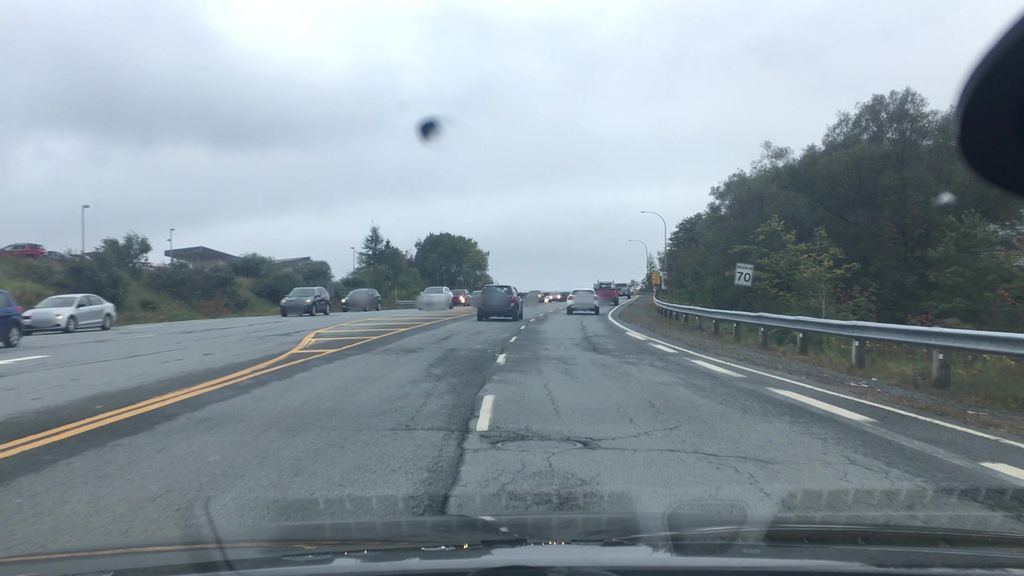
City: halifax